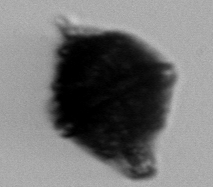
Label: Gonyaulax